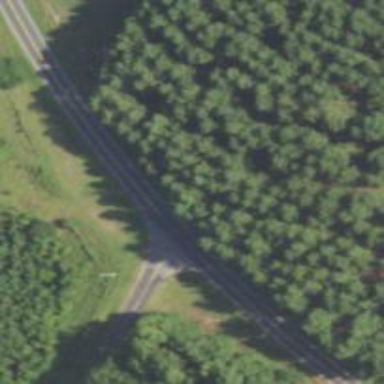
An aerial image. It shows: Stop road.